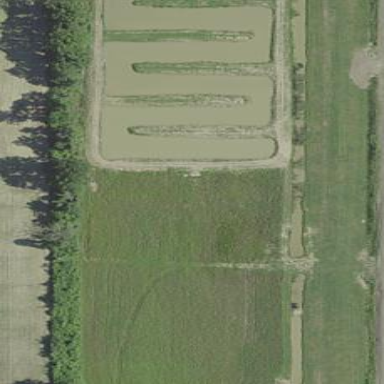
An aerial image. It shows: Detention basin used for land drainage purposes.